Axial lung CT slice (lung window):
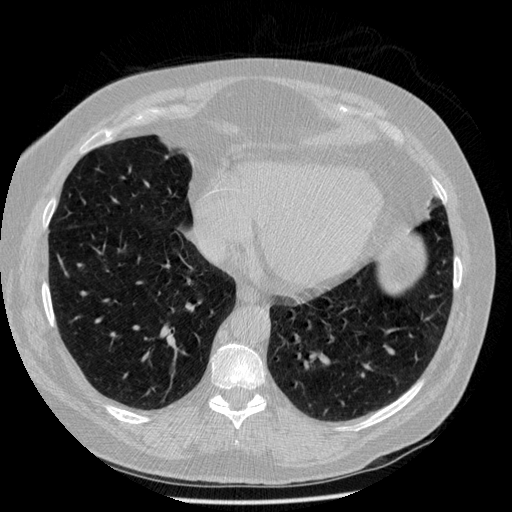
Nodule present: no